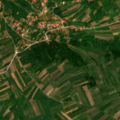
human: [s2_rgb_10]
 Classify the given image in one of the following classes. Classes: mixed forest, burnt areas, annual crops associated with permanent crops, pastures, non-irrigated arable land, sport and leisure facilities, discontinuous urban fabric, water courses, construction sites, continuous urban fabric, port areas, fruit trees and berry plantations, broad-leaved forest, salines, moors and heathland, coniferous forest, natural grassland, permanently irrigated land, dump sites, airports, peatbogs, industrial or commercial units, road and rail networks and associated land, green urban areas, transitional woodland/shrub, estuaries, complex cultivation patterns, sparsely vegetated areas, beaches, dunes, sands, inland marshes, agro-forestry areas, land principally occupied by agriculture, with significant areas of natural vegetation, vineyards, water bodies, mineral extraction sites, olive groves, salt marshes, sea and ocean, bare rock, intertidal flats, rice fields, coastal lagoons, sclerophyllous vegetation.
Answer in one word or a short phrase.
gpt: discontinuous urban fabric, complex cultivation patterns, land principally occupied by agriculture, with significant areas of natural vegetation